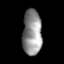
Tissue: lung
Cell type: Others
Senescence score: 0.1907
Nuclear area (px): 857
Mean DAPI intensity: 144.17